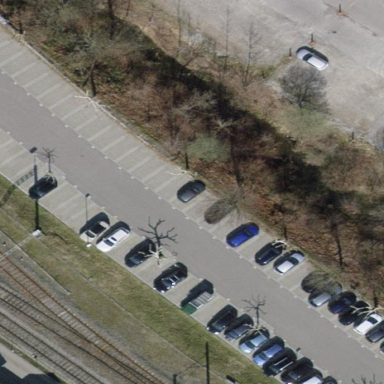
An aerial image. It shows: Paved parking area with park and ride facility.